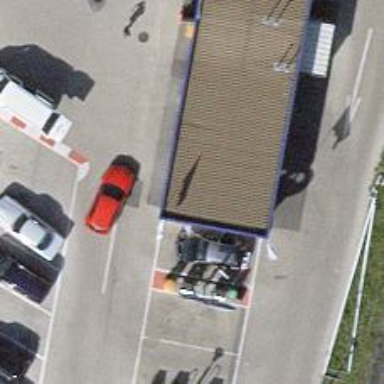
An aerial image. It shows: Car wash facility.